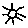
Label: sun